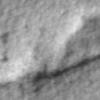
Label: no_change